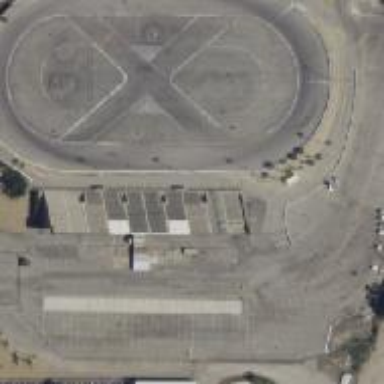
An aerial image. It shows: Stadium for motor sports.